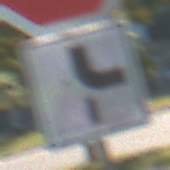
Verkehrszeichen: VerlaufVorfahrtsstrasse10
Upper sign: Stop
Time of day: Midday
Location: Outdoor (Urban)
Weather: Clear
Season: NotSpecified
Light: Natural